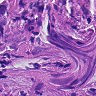
Metastatic tissue present: yes